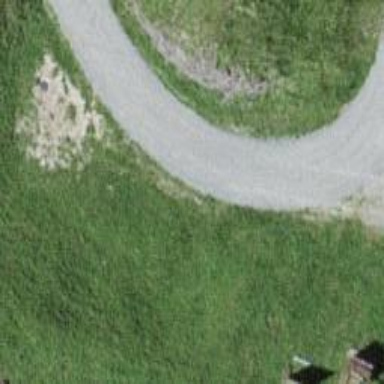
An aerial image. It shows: Gravel driveway used as service road.